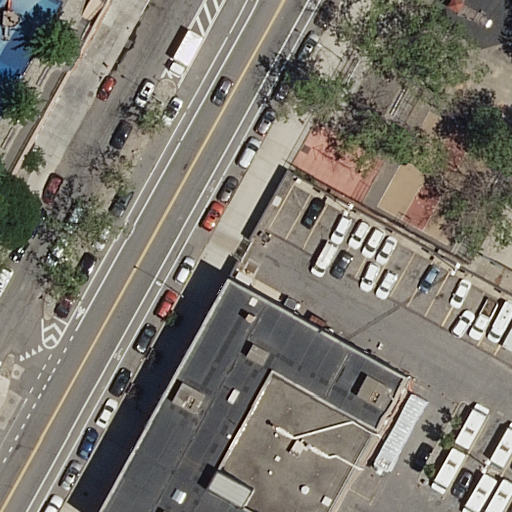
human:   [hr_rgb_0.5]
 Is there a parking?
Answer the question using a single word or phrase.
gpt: yes

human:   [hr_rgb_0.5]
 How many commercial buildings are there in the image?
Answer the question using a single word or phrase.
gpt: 0

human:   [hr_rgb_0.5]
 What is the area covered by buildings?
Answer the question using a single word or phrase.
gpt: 1713m2

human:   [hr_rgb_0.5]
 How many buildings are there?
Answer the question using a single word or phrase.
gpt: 1

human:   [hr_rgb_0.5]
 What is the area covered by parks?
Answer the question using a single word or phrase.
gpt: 243m2

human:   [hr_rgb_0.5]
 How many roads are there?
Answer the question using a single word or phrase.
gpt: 11

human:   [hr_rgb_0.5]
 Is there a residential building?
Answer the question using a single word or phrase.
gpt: yes

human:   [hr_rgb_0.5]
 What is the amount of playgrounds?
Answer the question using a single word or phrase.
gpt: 1

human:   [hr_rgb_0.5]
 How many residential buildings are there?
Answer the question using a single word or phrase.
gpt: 1

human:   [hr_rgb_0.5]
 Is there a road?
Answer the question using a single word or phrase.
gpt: yes

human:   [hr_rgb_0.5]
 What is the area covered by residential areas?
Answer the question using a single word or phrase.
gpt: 10614m2

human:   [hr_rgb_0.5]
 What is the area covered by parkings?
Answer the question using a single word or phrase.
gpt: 1673m2

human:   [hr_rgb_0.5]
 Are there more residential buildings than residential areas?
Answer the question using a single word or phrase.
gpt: no

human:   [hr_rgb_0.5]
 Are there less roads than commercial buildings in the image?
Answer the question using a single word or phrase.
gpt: no

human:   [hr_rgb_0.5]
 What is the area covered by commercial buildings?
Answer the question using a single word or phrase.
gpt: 0m2

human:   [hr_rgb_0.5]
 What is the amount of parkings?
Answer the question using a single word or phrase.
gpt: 1

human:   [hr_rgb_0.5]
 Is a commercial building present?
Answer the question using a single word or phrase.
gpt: no

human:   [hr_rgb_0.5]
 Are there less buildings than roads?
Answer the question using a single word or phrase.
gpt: yes

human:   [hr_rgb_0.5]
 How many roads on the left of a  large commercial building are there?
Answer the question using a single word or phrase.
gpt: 0

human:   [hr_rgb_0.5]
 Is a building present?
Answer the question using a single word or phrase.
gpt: yes

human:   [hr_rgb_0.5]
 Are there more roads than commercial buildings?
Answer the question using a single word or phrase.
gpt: yes

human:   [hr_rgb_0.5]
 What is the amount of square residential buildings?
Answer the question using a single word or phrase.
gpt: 0

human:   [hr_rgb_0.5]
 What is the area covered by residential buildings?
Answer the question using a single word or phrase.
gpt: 1713m2

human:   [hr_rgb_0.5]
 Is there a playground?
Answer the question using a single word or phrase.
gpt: yes

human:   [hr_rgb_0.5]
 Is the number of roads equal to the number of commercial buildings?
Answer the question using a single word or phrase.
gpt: no

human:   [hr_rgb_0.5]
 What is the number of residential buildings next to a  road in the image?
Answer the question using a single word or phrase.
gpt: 1

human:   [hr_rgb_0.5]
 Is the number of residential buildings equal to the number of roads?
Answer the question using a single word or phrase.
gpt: no

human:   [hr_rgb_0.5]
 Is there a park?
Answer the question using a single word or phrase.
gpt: yes

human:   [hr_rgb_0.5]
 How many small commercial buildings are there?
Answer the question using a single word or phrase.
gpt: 0

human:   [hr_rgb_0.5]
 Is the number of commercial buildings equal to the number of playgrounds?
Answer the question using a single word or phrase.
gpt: no

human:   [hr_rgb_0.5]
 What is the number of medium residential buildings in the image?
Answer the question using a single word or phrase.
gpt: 0

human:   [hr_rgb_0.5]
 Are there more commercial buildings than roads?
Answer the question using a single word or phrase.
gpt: no

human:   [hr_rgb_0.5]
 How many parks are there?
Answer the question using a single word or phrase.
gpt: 1

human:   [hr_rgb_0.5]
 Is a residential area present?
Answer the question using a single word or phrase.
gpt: yes

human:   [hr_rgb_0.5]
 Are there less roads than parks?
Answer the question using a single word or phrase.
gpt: no

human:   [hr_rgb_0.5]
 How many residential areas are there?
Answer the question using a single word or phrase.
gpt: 1

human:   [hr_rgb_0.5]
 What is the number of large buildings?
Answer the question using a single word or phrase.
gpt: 1

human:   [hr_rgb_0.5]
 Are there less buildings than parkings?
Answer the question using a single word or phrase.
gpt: no

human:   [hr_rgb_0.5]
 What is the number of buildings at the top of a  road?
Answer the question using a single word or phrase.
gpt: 0

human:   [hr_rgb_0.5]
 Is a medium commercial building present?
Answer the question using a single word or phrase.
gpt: no

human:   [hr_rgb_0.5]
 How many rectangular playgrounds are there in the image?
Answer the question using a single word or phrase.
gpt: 1

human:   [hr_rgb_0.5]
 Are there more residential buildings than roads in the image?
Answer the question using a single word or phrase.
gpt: no

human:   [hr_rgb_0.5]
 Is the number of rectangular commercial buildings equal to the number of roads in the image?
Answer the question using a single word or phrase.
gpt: no

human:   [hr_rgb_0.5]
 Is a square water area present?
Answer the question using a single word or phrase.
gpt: no

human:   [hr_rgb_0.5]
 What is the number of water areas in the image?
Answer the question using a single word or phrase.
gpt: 0

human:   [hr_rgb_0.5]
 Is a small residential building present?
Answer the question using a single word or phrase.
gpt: no

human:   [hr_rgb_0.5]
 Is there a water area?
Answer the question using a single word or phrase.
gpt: no

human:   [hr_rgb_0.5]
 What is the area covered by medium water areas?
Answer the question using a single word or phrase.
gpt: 0m2

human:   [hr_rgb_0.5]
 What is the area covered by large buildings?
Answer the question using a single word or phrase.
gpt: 1713m2

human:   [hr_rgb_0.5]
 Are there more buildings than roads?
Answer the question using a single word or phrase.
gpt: no

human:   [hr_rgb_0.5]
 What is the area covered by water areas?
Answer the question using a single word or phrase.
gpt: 0m2

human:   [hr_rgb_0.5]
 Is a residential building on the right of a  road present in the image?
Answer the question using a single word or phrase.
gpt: yes

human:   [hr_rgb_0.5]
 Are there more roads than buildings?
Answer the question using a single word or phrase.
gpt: yes

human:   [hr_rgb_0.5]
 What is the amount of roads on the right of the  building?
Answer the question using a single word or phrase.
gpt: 2

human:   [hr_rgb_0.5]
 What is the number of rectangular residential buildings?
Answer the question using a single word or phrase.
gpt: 1

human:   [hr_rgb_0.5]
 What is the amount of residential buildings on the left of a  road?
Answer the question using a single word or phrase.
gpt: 1

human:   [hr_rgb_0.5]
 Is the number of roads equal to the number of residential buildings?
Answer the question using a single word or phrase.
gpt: no

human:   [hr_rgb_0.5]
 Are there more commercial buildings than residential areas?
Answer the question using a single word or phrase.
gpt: no

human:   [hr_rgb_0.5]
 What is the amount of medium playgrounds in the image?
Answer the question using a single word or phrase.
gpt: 1

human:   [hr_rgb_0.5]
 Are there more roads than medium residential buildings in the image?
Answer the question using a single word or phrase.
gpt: yes

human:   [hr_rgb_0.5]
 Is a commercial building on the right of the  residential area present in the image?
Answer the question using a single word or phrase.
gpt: no

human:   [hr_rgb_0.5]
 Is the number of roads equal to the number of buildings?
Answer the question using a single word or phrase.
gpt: no

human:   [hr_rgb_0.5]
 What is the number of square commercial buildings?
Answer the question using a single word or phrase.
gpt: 0

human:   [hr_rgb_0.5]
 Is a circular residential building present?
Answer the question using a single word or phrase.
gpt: no